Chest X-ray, PA view. Patient: 22 years old, sex M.
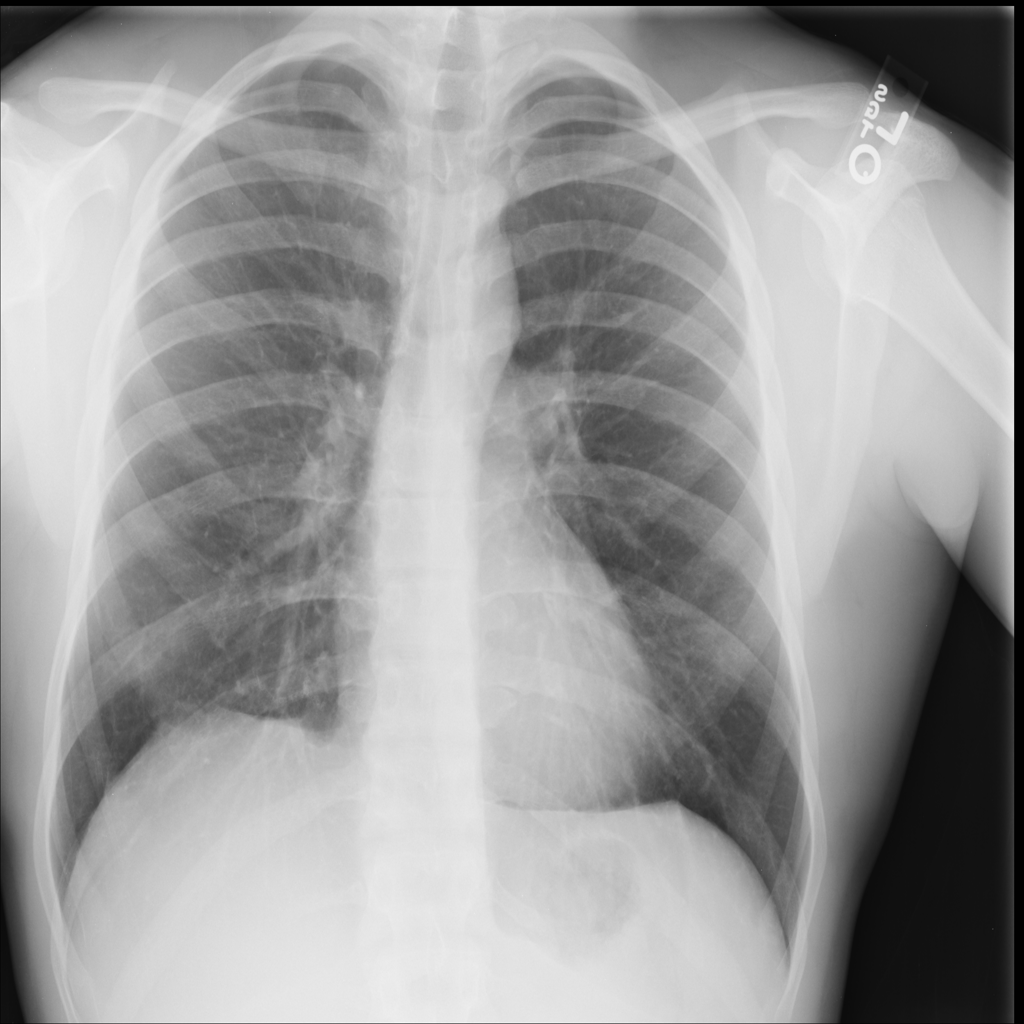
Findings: No Finding